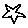
Label: star